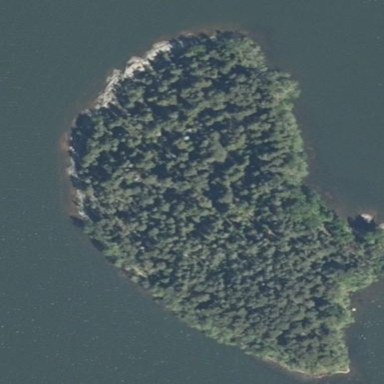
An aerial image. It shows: Islet.